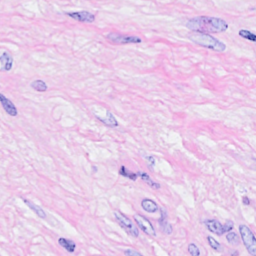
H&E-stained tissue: Breast